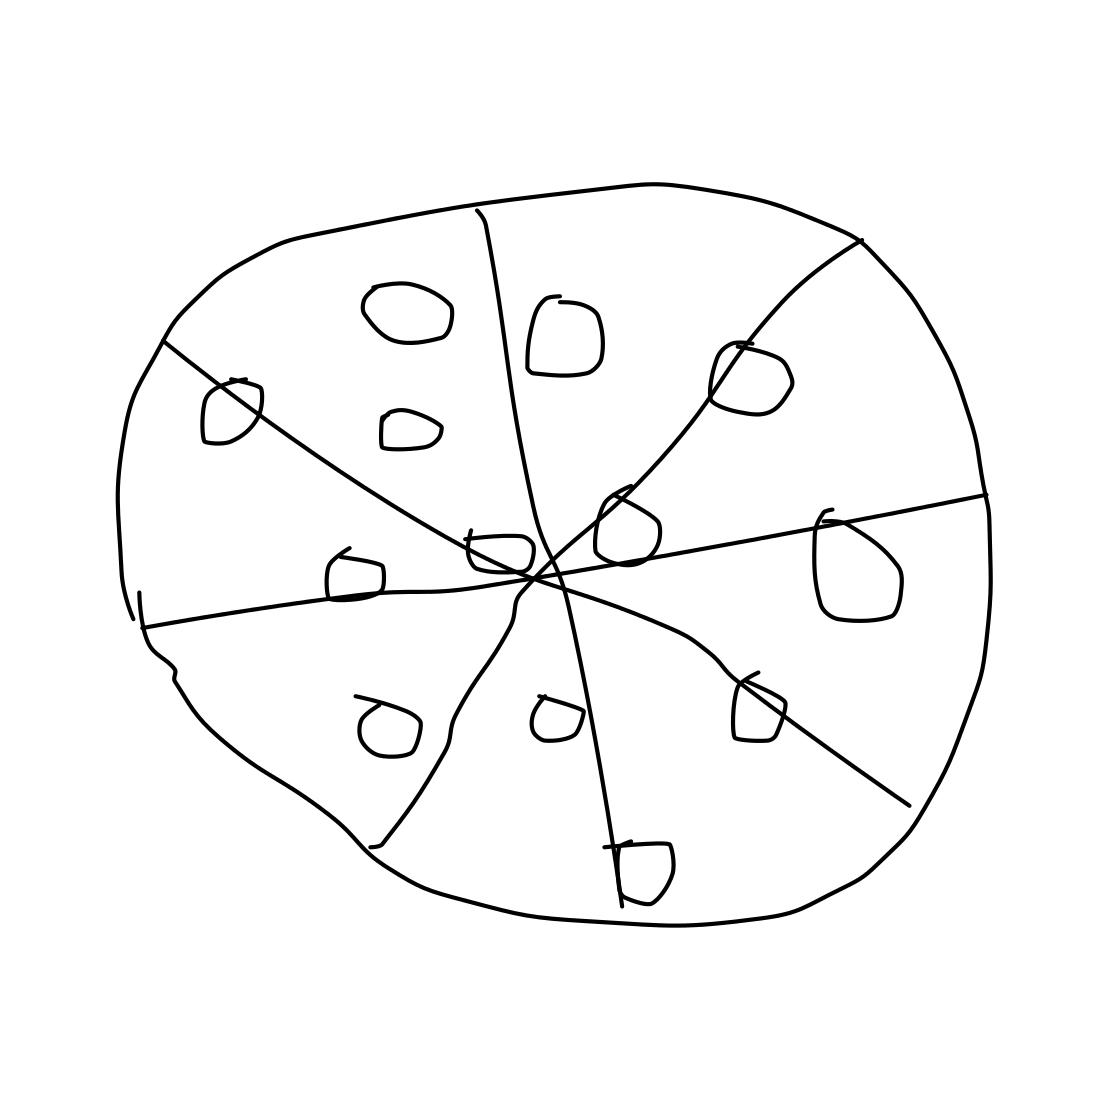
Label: pizza